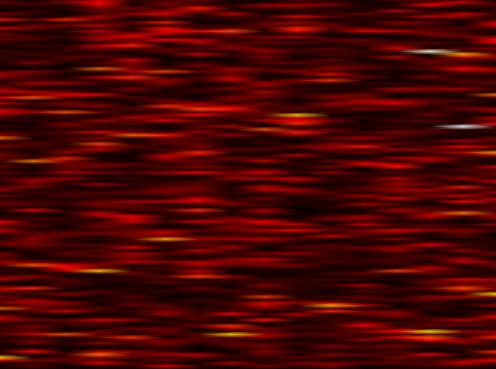
Label: OFDM